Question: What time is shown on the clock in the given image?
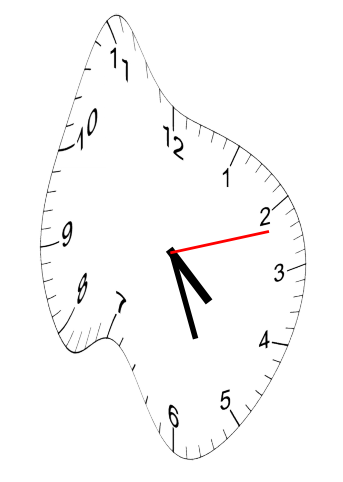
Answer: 04:26:12